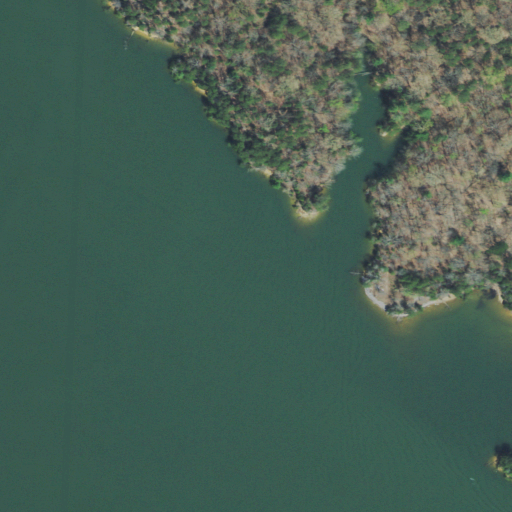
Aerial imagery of bar in Tennessee named Tomotli Shoals containing open water, deciduous forest, mixed forest, and evergreen forest